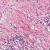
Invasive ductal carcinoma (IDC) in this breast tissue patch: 1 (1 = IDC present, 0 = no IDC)